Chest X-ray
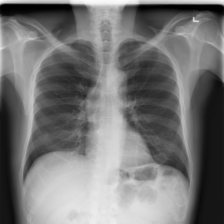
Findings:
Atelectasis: negative
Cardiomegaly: negative
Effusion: negative
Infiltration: negative
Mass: negative
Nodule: negative
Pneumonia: negative
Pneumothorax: negative
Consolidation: negative
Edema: negative
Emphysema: negative
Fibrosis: negative
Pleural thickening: negative
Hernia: negative